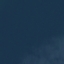
Label: SeaLake